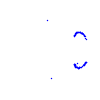
Particle: proton